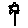
Label: flower